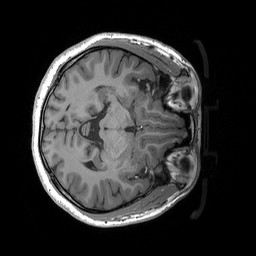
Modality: T1w
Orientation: axial
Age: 26